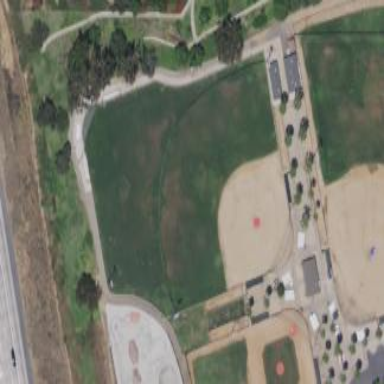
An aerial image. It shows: Baseball pitch for leisure land.